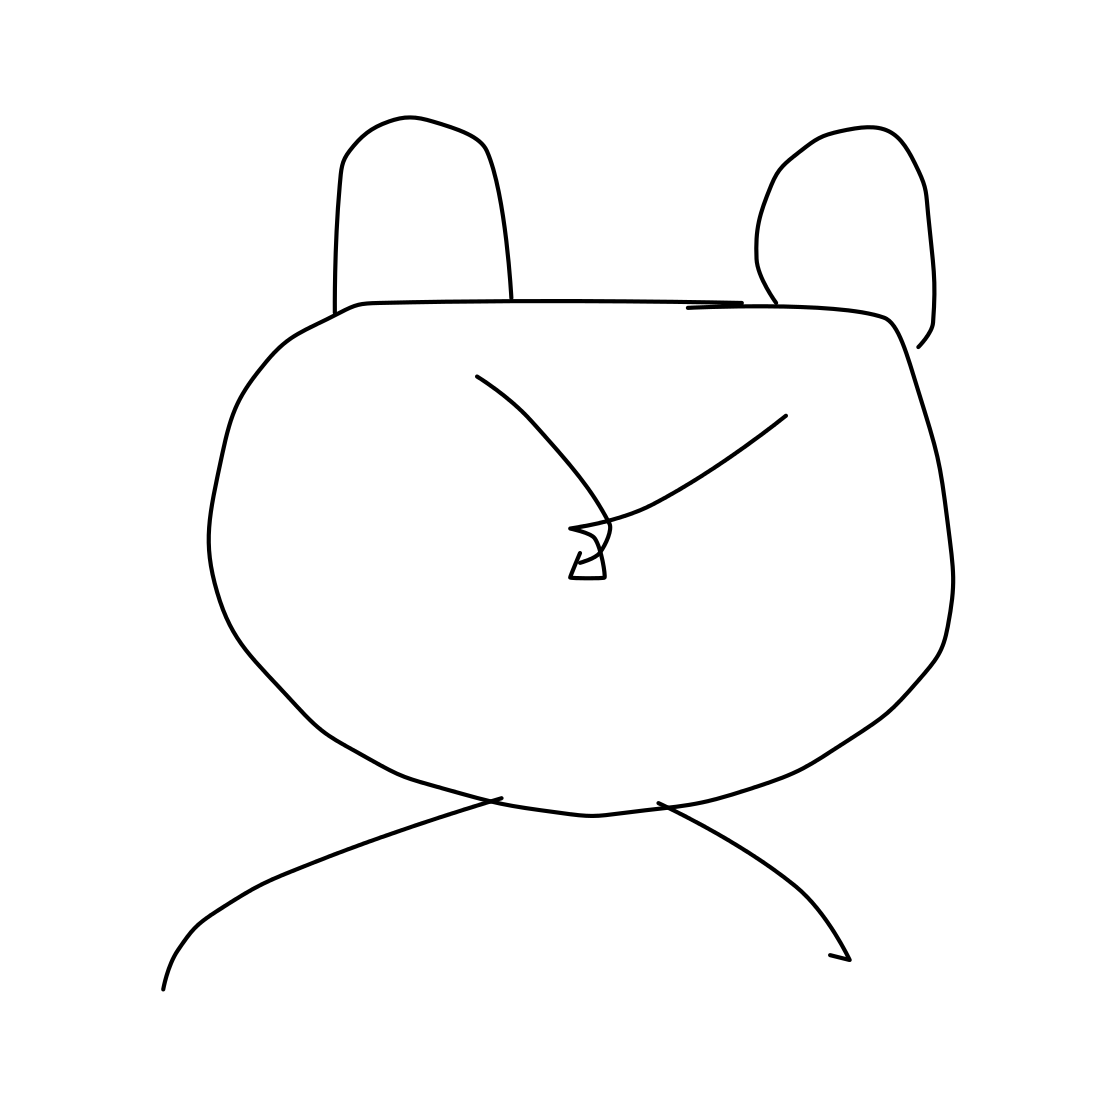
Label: alarm clock